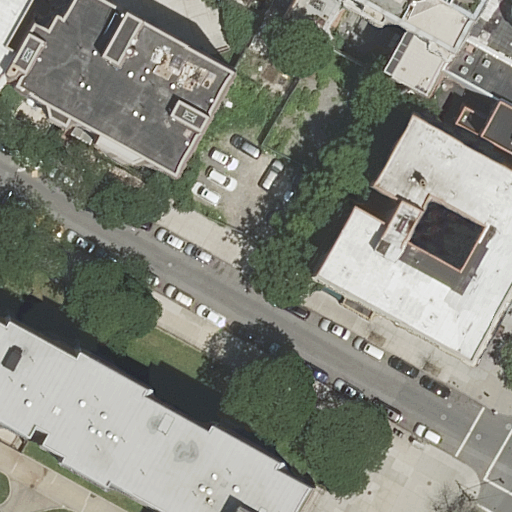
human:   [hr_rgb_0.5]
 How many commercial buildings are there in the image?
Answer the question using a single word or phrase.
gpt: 0

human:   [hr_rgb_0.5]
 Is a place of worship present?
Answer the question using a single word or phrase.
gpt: yes

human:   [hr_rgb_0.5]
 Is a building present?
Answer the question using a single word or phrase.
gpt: yes

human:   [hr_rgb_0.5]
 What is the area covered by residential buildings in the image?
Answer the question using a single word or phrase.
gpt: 3291m2

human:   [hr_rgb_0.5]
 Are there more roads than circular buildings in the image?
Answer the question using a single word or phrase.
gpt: yes

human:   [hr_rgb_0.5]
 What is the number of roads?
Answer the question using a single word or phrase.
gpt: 3

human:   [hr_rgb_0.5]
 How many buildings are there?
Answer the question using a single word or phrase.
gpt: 8

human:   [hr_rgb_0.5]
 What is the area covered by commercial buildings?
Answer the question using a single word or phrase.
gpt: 0m2

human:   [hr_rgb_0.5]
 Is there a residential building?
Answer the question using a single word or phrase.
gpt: yes

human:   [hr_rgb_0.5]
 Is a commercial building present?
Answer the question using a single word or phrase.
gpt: no

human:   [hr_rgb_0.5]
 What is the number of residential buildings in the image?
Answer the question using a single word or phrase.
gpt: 8

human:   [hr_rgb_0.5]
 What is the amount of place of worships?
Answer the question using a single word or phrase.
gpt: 1

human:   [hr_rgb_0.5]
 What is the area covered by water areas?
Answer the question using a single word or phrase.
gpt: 0m2

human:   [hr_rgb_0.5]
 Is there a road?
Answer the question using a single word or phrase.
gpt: yes

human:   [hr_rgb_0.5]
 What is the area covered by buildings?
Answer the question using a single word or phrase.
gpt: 3291m2

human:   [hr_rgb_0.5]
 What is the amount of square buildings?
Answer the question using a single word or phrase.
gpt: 0

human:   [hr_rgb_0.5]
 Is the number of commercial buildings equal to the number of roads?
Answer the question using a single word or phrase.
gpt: no

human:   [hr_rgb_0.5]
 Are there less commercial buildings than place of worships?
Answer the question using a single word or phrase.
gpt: yes

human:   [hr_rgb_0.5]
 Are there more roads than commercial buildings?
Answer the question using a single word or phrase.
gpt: yes

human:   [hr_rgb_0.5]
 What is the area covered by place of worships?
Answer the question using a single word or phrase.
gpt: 39m2

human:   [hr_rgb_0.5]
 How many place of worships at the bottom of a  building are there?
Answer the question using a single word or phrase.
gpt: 1

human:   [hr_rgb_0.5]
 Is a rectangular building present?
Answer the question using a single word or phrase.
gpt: yes

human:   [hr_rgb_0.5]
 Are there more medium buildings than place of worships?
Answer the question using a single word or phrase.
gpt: yes

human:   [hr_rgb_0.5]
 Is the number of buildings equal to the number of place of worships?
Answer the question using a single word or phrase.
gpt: no

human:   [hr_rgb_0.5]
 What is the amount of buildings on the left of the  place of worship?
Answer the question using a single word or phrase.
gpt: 4

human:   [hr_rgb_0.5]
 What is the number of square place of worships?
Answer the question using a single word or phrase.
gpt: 0

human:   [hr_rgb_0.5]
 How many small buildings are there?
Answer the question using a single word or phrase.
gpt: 2

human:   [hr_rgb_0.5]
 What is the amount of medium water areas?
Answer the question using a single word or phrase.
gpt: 0

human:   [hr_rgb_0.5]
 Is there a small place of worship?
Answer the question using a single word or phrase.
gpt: yes

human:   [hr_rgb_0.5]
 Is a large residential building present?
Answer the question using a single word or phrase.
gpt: yes

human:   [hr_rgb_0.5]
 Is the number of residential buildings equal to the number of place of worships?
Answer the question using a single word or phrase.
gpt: no

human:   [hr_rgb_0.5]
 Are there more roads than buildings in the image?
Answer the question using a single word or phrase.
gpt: no

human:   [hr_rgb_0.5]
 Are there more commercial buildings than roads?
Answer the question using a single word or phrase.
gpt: no

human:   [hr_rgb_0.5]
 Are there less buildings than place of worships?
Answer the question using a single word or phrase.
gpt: no

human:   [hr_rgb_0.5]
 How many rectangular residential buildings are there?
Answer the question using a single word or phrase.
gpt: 5

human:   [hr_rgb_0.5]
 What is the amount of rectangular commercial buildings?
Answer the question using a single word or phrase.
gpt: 0

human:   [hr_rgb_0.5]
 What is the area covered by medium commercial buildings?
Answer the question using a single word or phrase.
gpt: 0m2

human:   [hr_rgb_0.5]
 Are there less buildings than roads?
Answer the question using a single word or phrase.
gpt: no

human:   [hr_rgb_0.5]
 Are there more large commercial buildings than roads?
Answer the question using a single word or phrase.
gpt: no

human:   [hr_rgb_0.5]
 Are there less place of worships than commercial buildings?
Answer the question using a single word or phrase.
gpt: no

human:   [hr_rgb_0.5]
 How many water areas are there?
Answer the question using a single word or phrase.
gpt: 0

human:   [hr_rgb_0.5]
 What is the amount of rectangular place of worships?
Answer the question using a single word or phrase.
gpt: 1

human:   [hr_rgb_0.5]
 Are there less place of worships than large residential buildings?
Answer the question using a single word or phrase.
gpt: yes

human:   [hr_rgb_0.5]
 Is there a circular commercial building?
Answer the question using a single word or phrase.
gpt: no

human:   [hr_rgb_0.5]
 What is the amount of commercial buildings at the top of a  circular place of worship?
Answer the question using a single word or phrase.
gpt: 0

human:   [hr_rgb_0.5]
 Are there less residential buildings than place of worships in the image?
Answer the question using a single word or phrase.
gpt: no

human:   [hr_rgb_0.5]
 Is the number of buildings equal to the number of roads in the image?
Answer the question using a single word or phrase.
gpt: no

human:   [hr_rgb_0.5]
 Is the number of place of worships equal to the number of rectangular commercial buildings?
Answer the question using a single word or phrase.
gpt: no

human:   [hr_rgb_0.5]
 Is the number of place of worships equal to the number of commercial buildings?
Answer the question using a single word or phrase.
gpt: no

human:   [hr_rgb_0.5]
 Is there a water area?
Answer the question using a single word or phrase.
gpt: no

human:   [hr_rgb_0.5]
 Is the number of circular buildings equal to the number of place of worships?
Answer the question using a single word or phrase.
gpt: no

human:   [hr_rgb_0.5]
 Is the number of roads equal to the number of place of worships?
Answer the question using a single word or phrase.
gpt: no

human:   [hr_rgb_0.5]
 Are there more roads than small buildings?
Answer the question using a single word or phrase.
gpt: yes

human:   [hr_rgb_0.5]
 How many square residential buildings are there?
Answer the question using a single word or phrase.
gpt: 0

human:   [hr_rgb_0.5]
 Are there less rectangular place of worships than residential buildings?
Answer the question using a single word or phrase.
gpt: yes

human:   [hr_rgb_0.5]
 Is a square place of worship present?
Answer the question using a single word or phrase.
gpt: no

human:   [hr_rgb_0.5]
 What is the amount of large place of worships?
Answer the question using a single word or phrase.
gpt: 0

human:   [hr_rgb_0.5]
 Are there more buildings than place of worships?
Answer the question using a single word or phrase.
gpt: yes

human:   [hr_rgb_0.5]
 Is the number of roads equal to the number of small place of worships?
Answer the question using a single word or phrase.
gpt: no

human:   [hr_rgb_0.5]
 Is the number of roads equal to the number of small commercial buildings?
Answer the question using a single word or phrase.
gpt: no

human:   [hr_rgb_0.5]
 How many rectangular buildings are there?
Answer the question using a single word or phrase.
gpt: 5

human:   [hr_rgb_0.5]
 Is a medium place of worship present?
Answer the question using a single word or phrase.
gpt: no

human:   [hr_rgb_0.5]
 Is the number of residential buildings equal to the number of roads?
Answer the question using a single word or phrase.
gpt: no

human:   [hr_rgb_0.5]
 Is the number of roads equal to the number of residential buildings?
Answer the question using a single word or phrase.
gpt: no